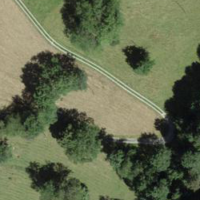
EUNIS habitat code: 52
Species observed at this site:
Primula veris